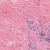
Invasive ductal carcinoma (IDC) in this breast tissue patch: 0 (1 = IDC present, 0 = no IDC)